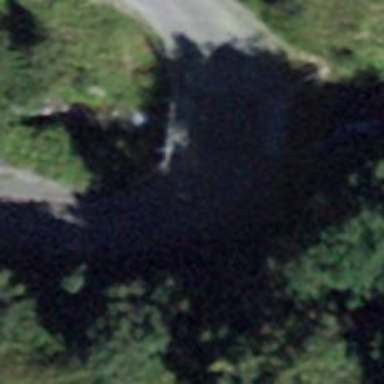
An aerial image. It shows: Unpaved unclassified road crossing paved bridge.